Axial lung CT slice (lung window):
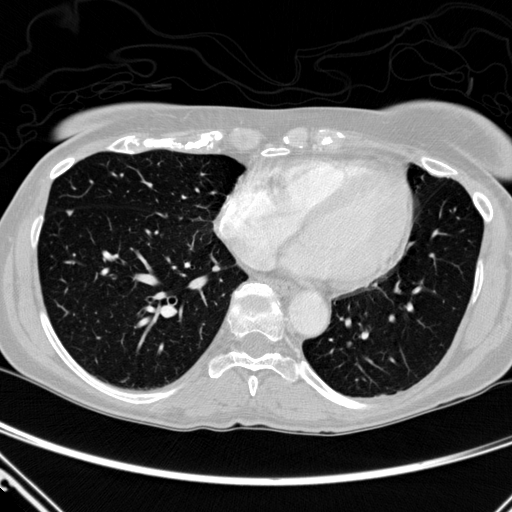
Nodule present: no